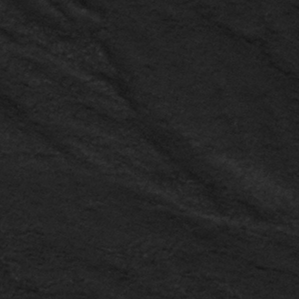
Label: frost